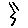
Label: zigzag